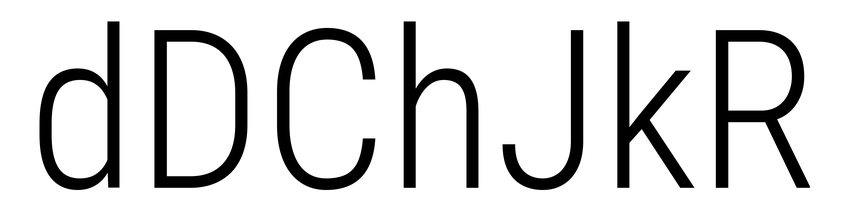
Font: Roboto_Condensed_Light